Question: In Visual Studio 2012 and 2013, these buttons that have always been extremely useful and convenient, are now always disabled. Why?

(Center, Alignment, Send to Back and Send to Front etc buttons.)
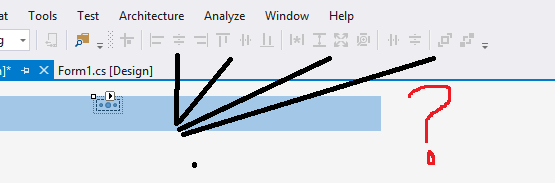
Answer: They work just fine. The alignment and spacing toolbar buttons require you to select more than one control before they can do their job. It is fairly obvious from your screenshot that you've only got a single control selected. Hold down the Ctrl key and click the other controls that you want to align or space. The last 2 buttons (Bring to Front/Send to Back) require having more than one control on your form. Again, no evidence in your screenshot that you have more than the one.